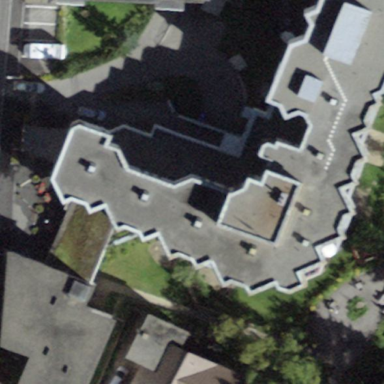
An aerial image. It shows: Nursing home.